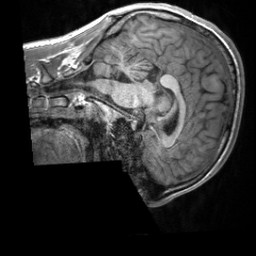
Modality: T1w
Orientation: sagittal
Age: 21
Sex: male
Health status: healthy
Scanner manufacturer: siemens
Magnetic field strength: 3 T
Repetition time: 2 s
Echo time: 0.00232 s